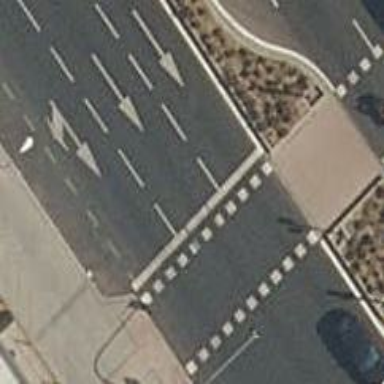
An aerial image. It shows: Zebra crossing with traffic signals.